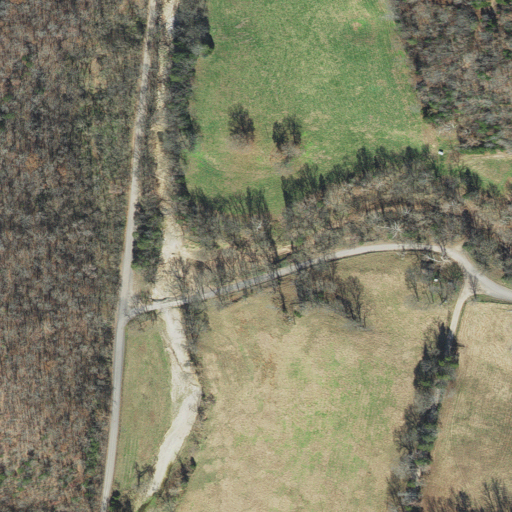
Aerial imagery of valley in Arkansas named Scott Hollow containing pasture, deciduous forest, open development, and low intensity development